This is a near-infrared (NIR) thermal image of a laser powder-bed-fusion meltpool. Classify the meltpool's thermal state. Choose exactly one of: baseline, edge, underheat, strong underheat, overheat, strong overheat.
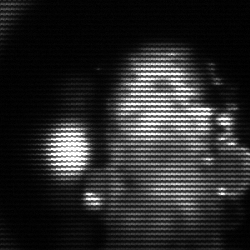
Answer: strong underheat